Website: ulta-beauty
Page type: address-validator
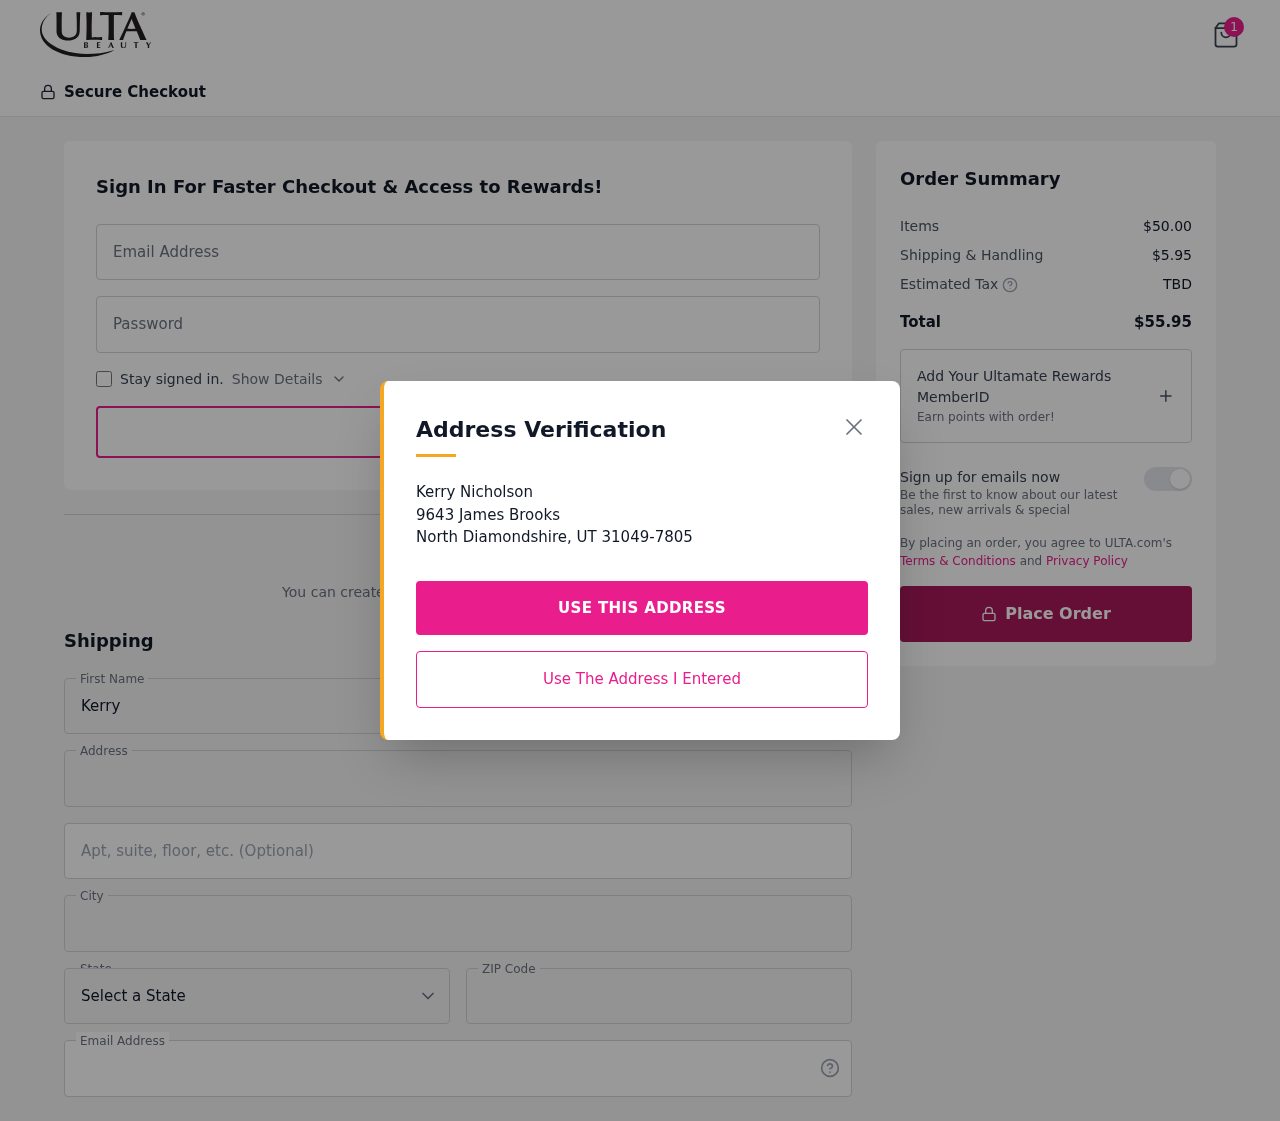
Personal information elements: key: PII_CITY
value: North Diamondshire
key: PII_EMAIL
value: kerry.nicholson@hotmail.com
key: PII_FIRSTNAME
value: Kerry
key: PII_LASTNAME
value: Nicholson
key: PII_POSTCODE
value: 31049
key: PII_STATE_ABBR
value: UT
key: PII_STREET
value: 9643 James Brooks
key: PII_STREET2
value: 9643 James Brooks
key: PII_STREET2
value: Apt. 578
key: PII_FULLNAME2
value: Kerry Nicholson
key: PII_CITY2
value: North Diamondshire
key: PII_STATE_ABBR2
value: UT
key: PII_POSTCODE_FULL
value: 31049
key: PII_POSTCODE_EXT
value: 7805
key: PII_POSTCODE_NUMERIC
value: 31049
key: PII_POSTCODE_EXT_NUMERIC
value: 7805
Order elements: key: ORDER_NUM_ITEMS
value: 1
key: ORDER_SUBTOTAL
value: $50.00
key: ORDER_SHIPPING_COST
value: $5.95
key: ORDER_TOTAL
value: $55.95